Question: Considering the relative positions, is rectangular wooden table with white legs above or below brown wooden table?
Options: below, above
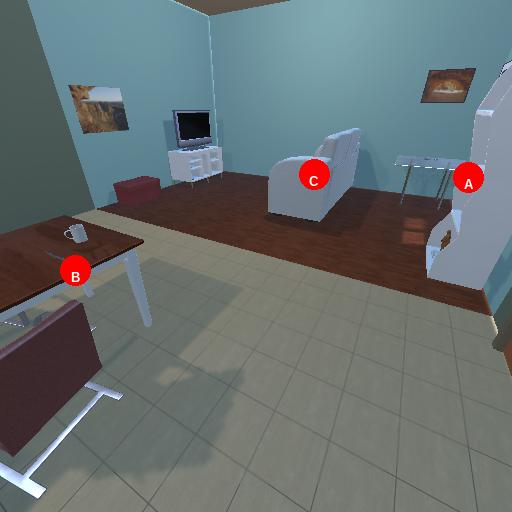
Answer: below